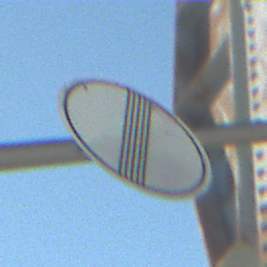
Verkehrszeichen: EndeSaemtlicherBegrenzungen
Umgebung: Outdoor, Special
Tageszeit: MorningAfternoon
Wetter: Clear
Licht: Natural
Jahreszeit: NotSpecified
Kontrast: HighContrast